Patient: sex M, age 45
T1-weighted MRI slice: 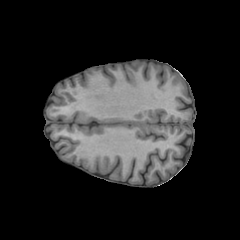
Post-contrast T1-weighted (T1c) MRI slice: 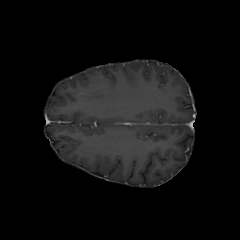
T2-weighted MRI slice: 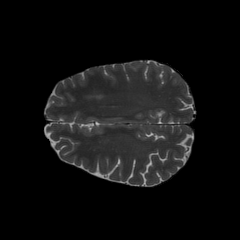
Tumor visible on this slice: no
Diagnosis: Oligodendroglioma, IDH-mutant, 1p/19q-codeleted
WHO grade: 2